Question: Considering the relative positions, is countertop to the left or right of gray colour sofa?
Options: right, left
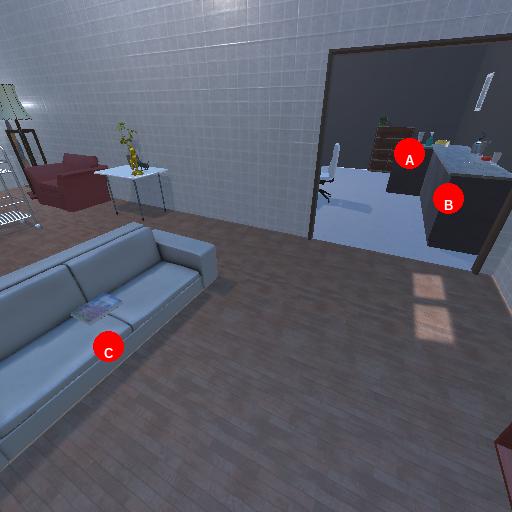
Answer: right